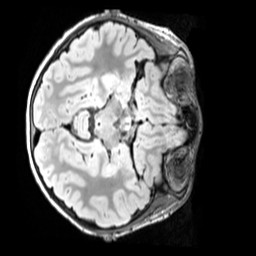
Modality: FLAIR
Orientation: axial
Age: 11
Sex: male
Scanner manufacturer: siemens
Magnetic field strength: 3 T
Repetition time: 5 s
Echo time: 0.388 s